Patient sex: M
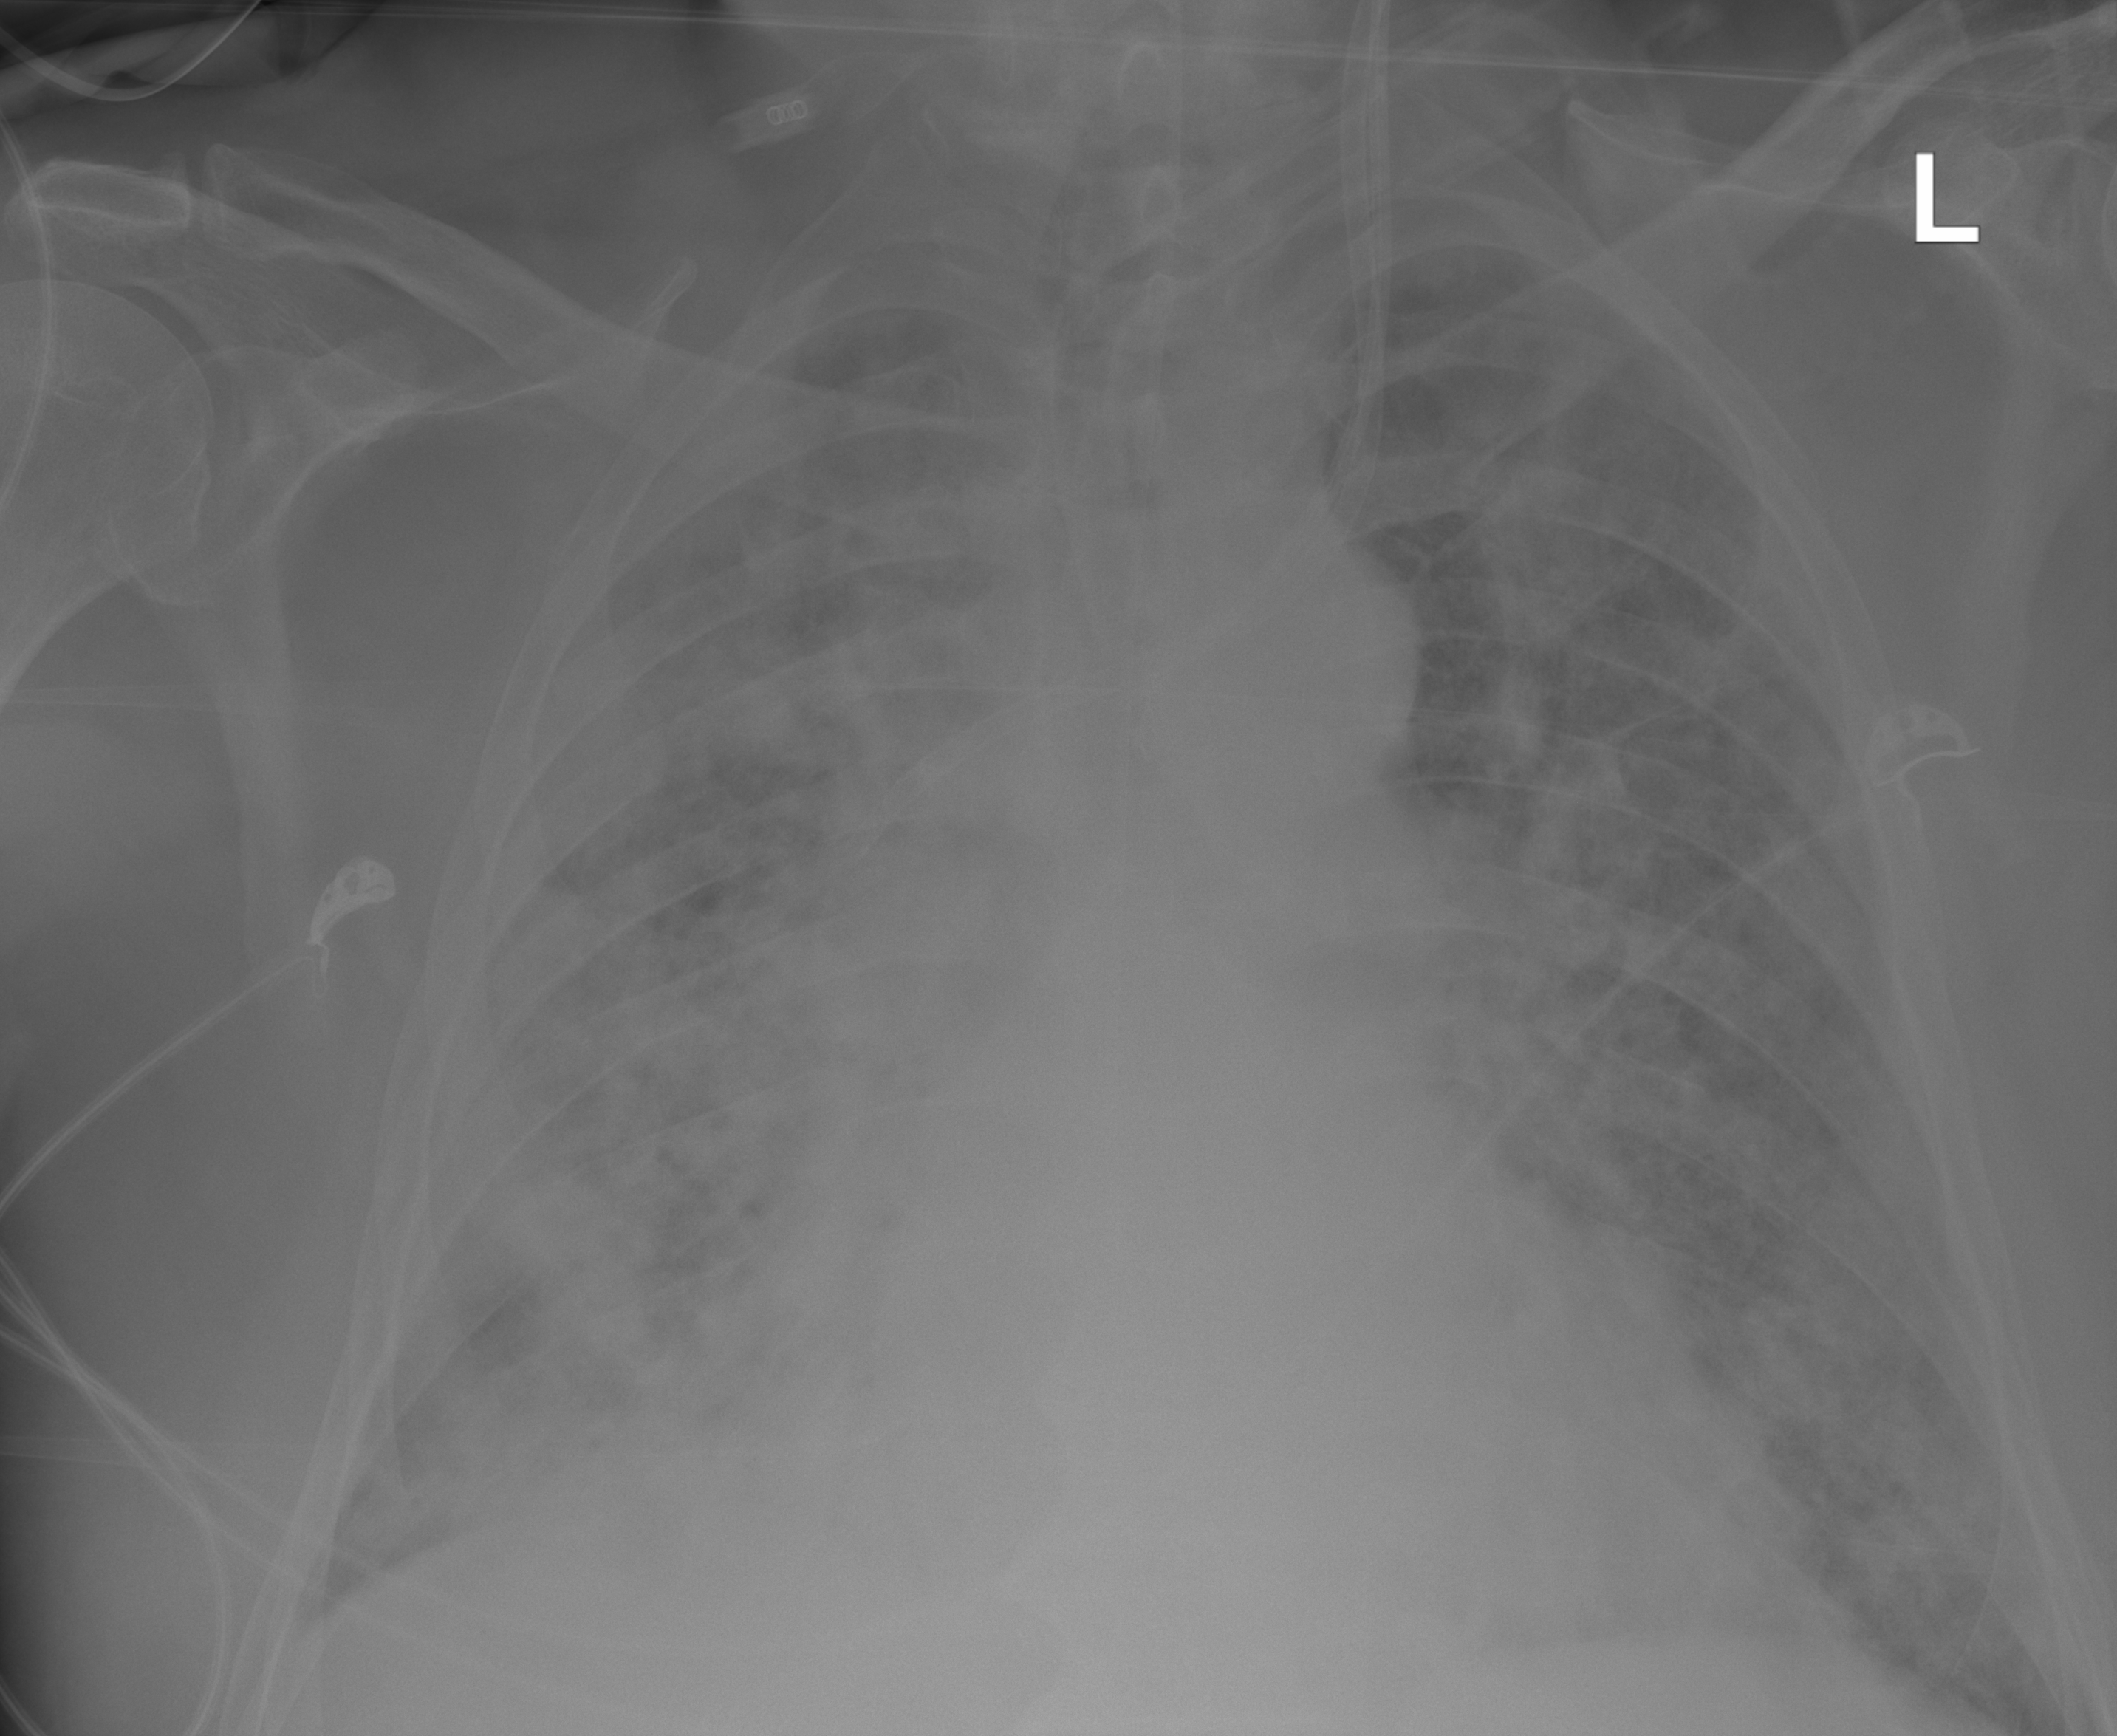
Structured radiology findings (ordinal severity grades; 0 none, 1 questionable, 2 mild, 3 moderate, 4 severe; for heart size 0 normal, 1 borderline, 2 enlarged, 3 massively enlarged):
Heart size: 2
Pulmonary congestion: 0
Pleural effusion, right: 0
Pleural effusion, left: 0
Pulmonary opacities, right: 4
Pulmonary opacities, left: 4
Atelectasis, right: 3
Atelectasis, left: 3